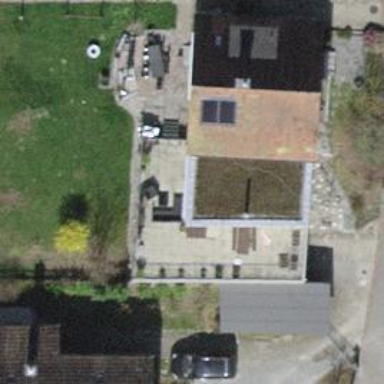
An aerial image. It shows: Building with tiled roof.